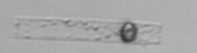
Label: Dactyliosolen_blavyanus